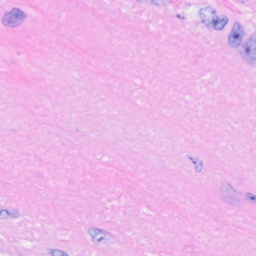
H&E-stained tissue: Breast